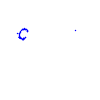
Particle: proton